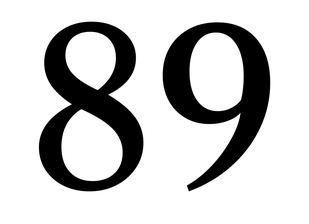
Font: LibreCaslonText_Regular